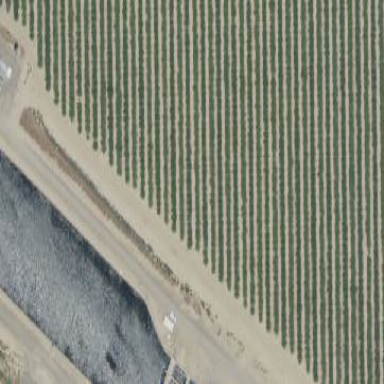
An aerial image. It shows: Orchard filled with almond trees.